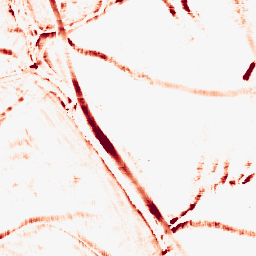
Category: morphological
Decomposition family: morphological_rect
Decomposition parameters: operation: opening
width: 10
height: 10
Upsampling method: sinc_blackman
Upsampling parameters: scale: 2
kernel_size: 16
Upsampling scale: 2